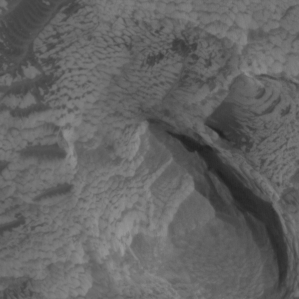
Label: non_frost